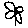
Label: flower